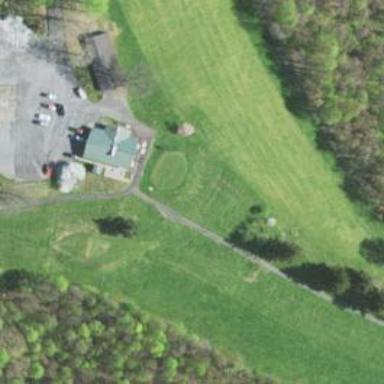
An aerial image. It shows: Service road used as golf cart path.